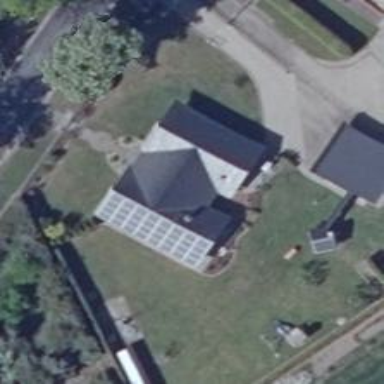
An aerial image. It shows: Solar-powered generator using photovoltaic technology. This small installation generates electricity through solar photovoltaic panels.